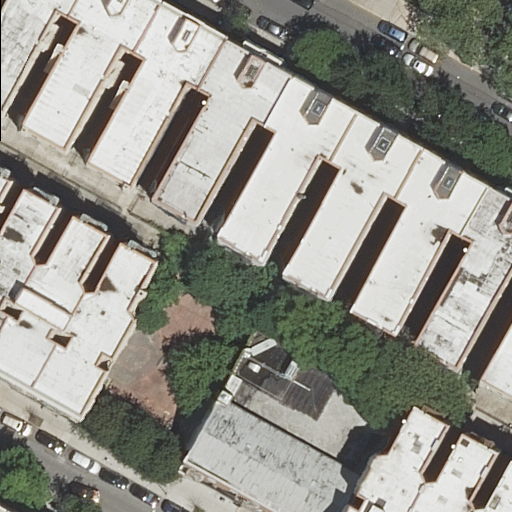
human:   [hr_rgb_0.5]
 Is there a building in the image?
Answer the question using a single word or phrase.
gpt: yes

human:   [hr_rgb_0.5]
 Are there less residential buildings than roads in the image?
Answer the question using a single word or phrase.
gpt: no

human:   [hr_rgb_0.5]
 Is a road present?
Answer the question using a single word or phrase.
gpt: yes

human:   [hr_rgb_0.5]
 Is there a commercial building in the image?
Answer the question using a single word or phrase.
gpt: no

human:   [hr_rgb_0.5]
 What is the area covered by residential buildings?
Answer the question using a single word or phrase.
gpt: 6401m2

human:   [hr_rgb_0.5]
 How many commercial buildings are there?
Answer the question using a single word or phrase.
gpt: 0

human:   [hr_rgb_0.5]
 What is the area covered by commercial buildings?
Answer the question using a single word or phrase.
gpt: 0m2

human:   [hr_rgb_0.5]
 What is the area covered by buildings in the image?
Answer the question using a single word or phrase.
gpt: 6401m2

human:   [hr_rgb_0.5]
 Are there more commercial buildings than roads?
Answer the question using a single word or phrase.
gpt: no

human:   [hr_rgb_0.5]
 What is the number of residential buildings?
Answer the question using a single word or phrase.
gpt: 20

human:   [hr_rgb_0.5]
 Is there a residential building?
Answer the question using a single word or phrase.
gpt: yes

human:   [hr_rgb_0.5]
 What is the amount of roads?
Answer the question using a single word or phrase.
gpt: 2

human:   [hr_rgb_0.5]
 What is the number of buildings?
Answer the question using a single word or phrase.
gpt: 20

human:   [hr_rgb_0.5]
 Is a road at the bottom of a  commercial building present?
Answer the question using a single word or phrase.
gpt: no

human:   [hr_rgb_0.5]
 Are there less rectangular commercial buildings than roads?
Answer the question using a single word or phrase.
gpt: yes

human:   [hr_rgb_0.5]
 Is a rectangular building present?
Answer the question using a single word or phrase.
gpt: yes

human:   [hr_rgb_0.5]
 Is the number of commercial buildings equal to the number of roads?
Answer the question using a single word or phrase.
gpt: no

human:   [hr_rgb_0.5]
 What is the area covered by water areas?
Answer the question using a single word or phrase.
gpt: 0m2

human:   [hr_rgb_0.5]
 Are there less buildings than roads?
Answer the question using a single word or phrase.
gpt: no

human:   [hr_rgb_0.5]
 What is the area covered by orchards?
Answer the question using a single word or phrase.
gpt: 0m2

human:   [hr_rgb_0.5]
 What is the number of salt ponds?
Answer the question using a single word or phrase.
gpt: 0

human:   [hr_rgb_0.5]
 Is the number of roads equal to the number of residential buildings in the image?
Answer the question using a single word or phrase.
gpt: no

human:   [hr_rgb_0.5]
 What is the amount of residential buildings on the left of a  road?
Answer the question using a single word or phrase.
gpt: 9

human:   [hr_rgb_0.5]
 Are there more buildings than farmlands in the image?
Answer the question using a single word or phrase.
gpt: yes

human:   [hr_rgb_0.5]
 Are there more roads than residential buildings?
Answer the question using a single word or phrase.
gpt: no

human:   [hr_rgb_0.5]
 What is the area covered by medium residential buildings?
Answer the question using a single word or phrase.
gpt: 4583m2

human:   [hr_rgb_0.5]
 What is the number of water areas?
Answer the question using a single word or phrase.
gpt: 0

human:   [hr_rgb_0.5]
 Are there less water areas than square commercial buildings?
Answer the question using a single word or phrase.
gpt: no

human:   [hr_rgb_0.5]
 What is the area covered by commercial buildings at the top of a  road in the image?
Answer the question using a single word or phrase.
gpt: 0m2

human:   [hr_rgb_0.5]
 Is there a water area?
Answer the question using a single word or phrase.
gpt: no

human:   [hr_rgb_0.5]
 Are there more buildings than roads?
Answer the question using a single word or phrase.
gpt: yes

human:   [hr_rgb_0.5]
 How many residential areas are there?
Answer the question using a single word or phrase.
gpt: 0

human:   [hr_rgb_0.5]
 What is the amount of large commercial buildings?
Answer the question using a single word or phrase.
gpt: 0

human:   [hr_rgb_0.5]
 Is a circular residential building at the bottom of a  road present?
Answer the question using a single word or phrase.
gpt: no

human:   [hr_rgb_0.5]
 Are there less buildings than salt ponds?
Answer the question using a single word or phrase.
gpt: no

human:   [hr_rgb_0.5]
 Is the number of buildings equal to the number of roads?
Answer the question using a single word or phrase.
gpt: no

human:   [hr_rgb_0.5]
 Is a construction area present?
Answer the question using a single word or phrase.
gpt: no

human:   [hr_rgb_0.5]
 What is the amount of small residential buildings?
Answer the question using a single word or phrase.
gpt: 4

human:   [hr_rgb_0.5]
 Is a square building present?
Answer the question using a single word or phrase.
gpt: no

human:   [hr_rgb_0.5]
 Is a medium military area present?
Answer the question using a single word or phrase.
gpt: no

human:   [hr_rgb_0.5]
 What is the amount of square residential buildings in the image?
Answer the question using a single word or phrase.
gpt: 0

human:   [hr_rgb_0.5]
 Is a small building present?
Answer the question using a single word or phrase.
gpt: yes

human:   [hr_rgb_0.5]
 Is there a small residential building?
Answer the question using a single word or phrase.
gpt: yes

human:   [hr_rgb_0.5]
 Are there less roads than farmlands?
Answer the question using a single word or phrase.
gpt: no

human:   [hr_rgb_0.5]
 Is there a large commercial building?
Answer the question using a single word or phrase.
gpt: no

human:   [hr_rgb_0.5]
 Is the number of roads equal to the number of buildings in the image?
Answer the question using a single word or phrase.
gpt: no

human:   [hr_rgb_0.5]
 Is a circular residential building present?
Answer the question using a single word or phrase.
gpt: no

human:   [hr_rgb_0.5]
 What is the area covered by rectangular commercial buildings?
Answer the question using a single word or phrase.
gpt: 0m2

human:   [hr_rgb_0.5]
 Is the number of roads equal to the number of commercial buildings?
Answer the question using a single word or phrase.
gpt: no

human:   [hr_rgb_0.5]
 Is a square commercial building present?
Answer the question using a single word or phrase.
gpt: no

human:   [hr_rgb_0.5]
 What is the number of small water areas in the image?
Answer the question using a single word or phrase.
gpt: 0

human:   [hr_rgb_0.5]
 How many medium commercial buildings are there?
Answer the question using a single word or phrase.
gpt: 0

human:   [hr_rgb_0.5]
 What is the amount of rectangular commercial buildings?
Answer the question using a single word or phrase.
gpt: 0

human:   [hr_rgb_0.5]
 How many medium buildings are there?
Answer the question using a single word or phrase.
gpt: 14

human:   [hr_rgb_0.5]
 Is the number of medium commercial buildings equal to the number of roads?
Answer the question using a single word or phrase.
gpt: no

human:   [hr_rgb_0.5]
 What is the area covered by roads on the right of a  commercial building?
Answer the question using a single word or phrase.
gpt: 0m2

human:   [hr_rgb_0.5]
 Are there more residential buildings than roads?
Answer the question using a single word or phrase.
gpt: yes

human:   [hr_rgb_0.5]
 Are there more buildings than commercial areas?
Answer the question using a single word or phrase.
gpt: yes

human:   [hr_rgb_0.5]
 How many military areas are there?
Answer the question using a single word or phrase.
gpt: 0

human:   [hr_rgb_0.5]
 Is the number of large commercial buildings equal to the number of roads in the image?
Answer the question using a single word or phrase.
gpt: no

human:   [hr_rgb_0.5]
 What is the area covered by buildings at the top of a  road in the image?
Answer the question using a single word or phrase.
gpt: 3724m2

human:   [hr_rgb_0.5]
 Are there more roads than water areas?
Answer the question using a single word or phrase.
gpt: yes

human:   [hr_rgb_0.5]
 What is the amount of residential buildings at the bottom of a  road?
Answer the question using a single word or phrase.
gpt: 13

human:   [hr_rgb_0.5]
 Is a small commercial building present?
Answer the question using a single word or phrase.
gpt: no